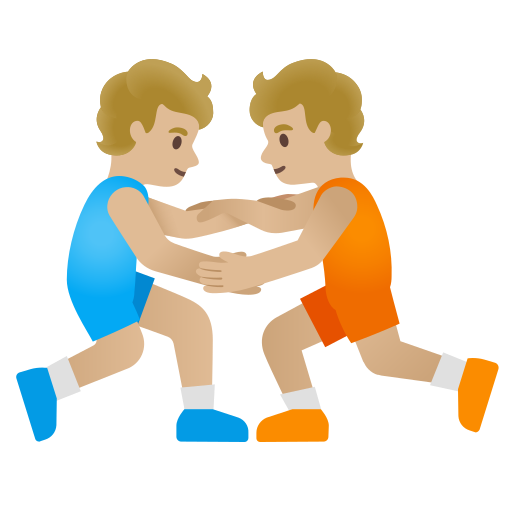
Emoji: 🤼🏼